Question: How can I reverse the order of Boxplot. In the picture you can see that 'After' is shown ahead of 'Before'. I want to reverse the order.

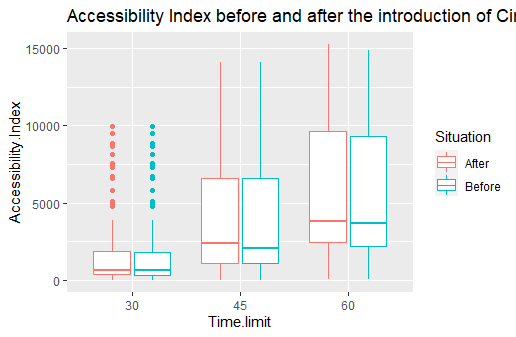
Answer: You can use 'fct_rev' for reversing the order of a factor or 'fct_relevel' for changing the order manually.
Here is an example df.
'''
df <- data.frame(values = rnorm(n = 300, mean = 50, sd = 15),
time = factor(rep(c(30, 40, 50), 100)),
situation = rep(c("Before", "After"), each = 150))
'''
And here a example codes for the problem.
'''
library(ggplot2)
library(forcats)
ggplot(df) +
geom_boxplot(aes(x = time,
y = values,
color = fct_rev(situation))) +
guides(color = guide_legend(title = "situation"))
ggplot(df) +
geom_boxplot(aes(x = time,
y = values,
color = fct_relevel(situation, "After", after = 1))) +
guides(color = guide_legend(title = "situation"))
'''
Both codes result in this plot.
<URL>